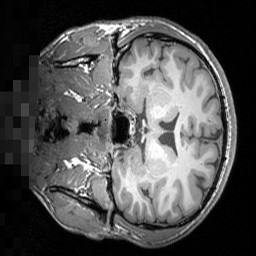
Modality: T1w
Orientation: coronal
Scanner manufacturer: siemens
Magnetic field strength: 3 T
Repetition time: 1.5 s
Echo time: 0.00291 s